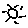
Label: sun